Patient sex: M
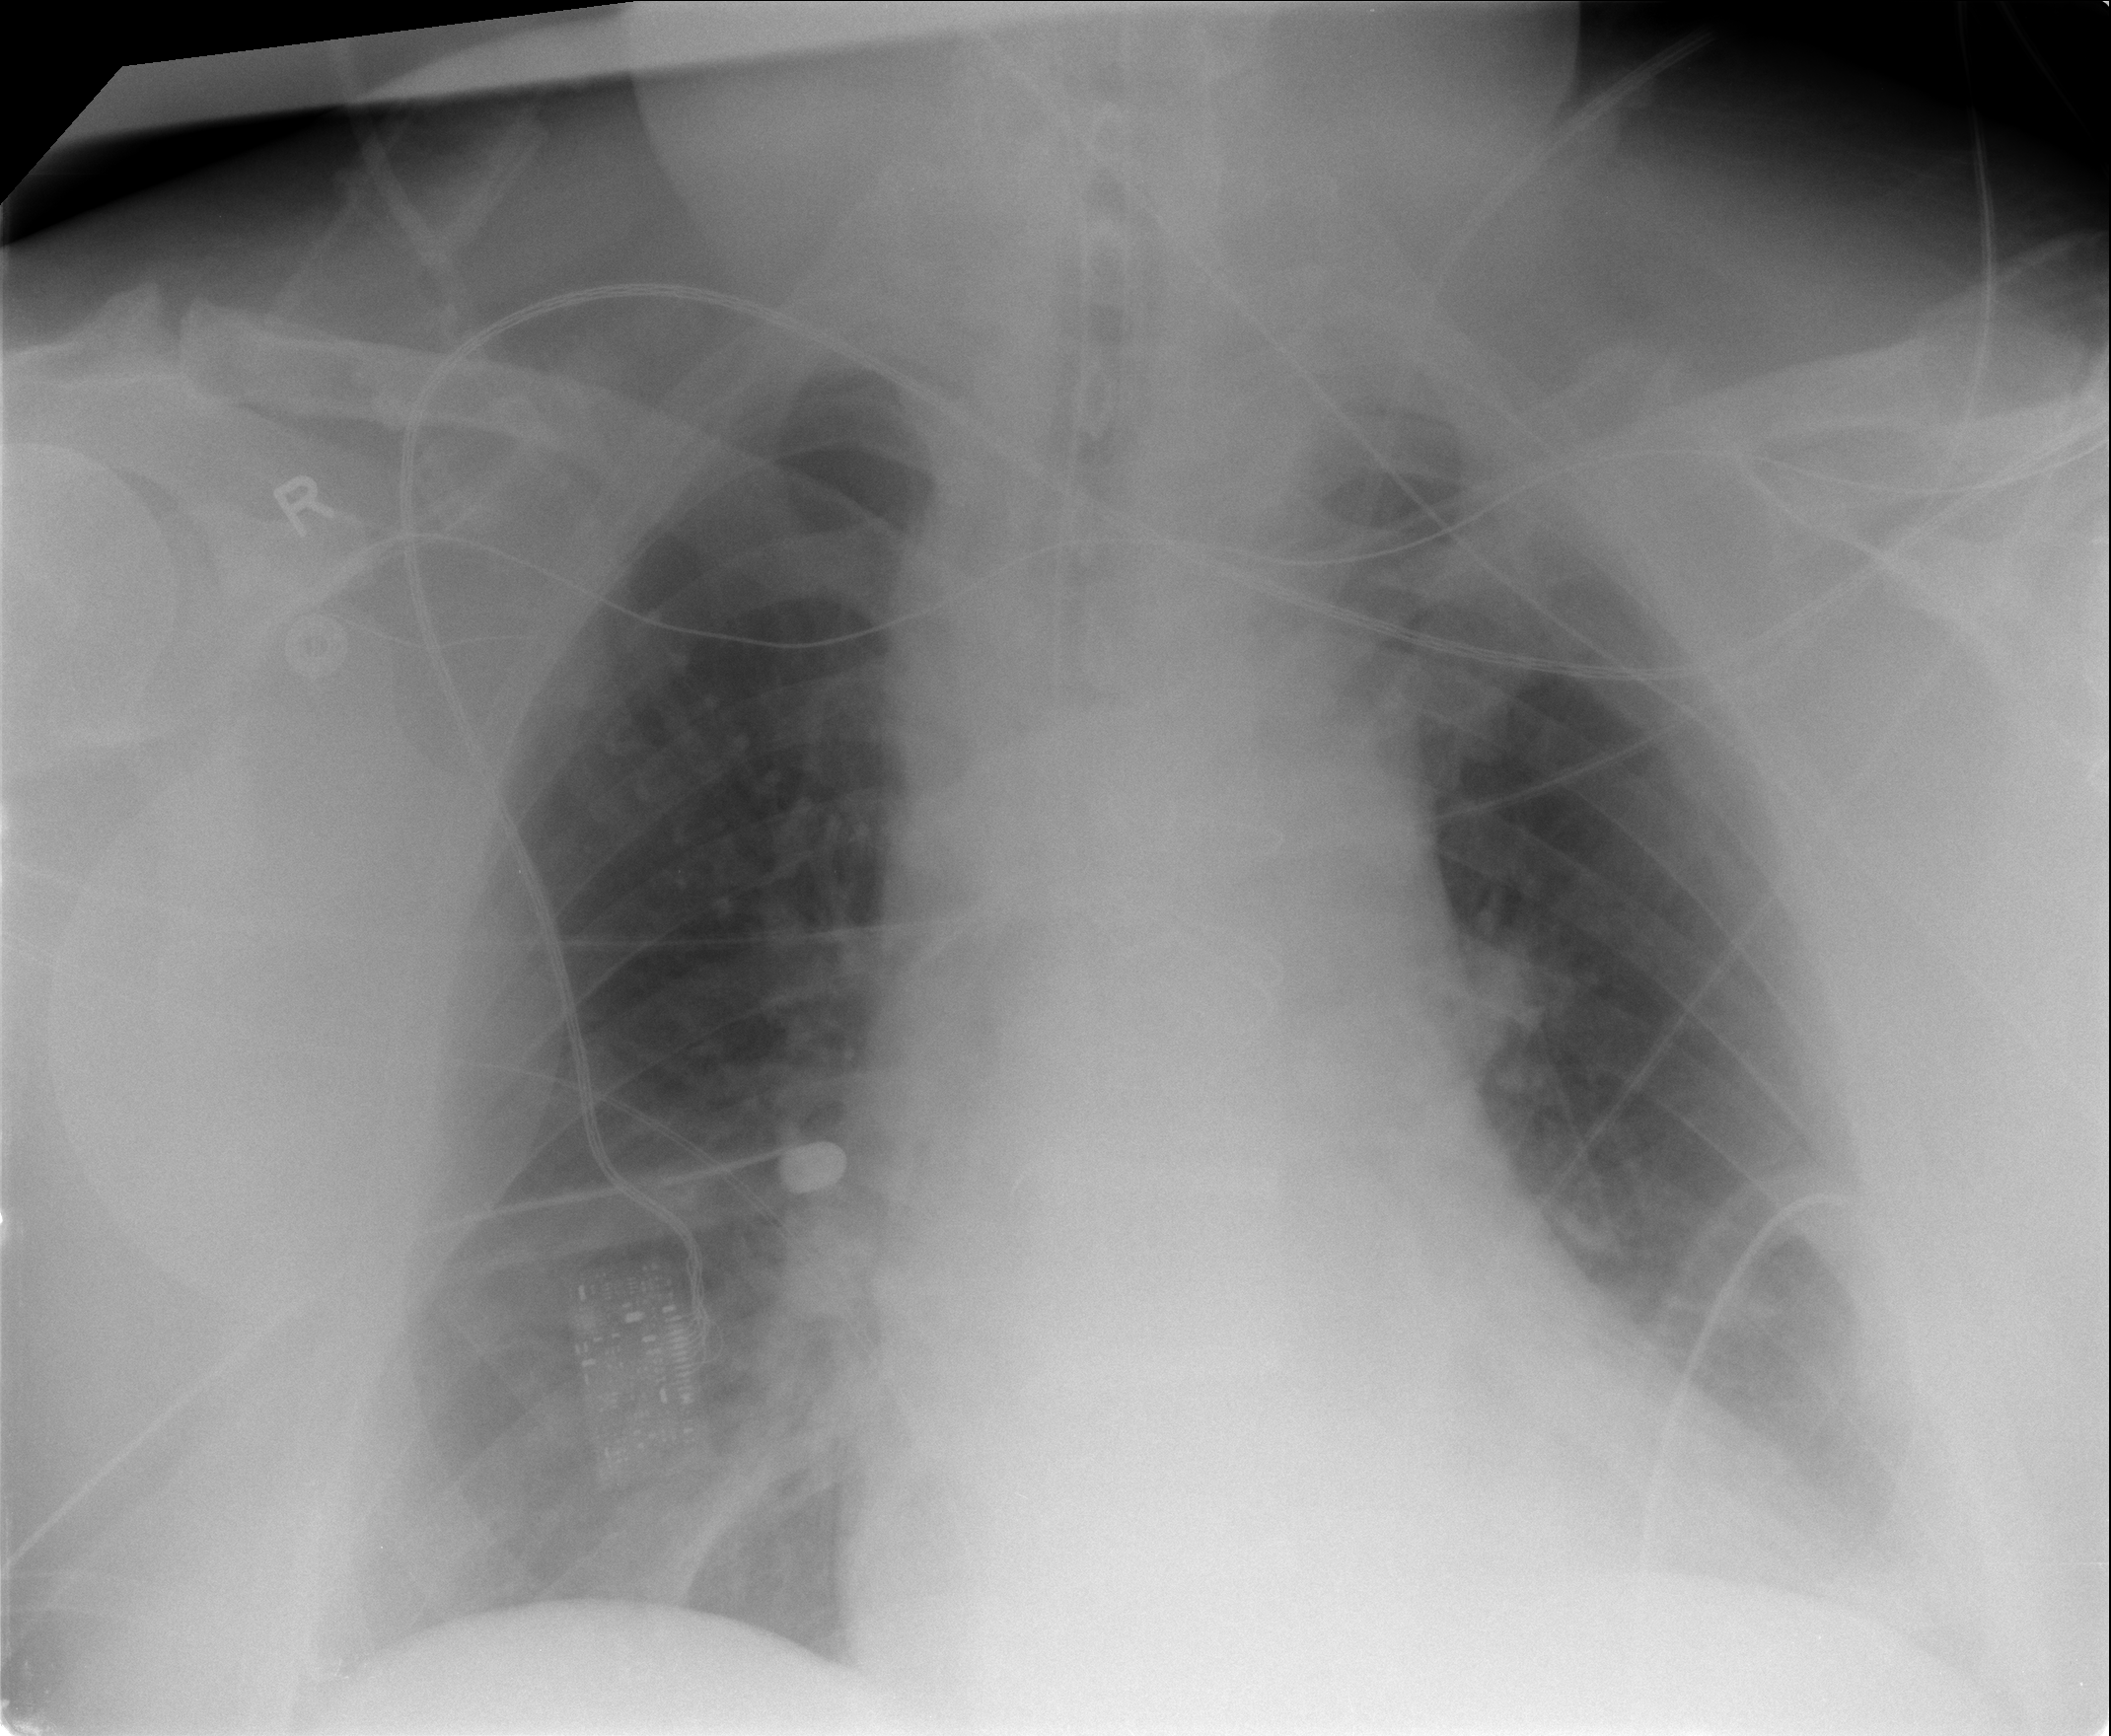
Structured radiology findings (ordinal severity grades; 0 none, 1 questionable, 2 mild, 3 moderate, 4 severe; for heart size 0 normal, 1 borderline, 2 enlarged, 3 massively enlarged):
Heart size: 0
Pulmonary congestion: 0
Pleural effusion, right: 0
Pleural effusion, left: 0
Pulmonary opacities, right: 0
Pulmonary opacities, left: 0
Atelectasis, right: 2
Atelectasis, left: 2